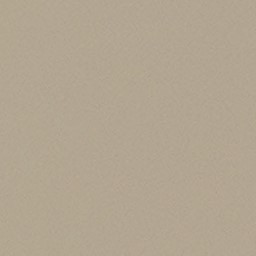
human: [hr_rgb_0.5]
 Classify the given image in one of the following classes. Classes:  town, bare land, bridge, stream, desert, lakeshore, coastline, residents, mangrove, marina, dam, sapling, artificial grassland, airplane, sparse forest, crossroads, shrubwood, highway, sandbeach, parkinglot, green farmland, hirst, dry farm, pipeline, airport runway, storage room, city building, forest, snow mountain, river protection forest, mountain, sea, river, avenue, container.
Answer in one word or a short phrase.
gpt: desert